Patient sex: F
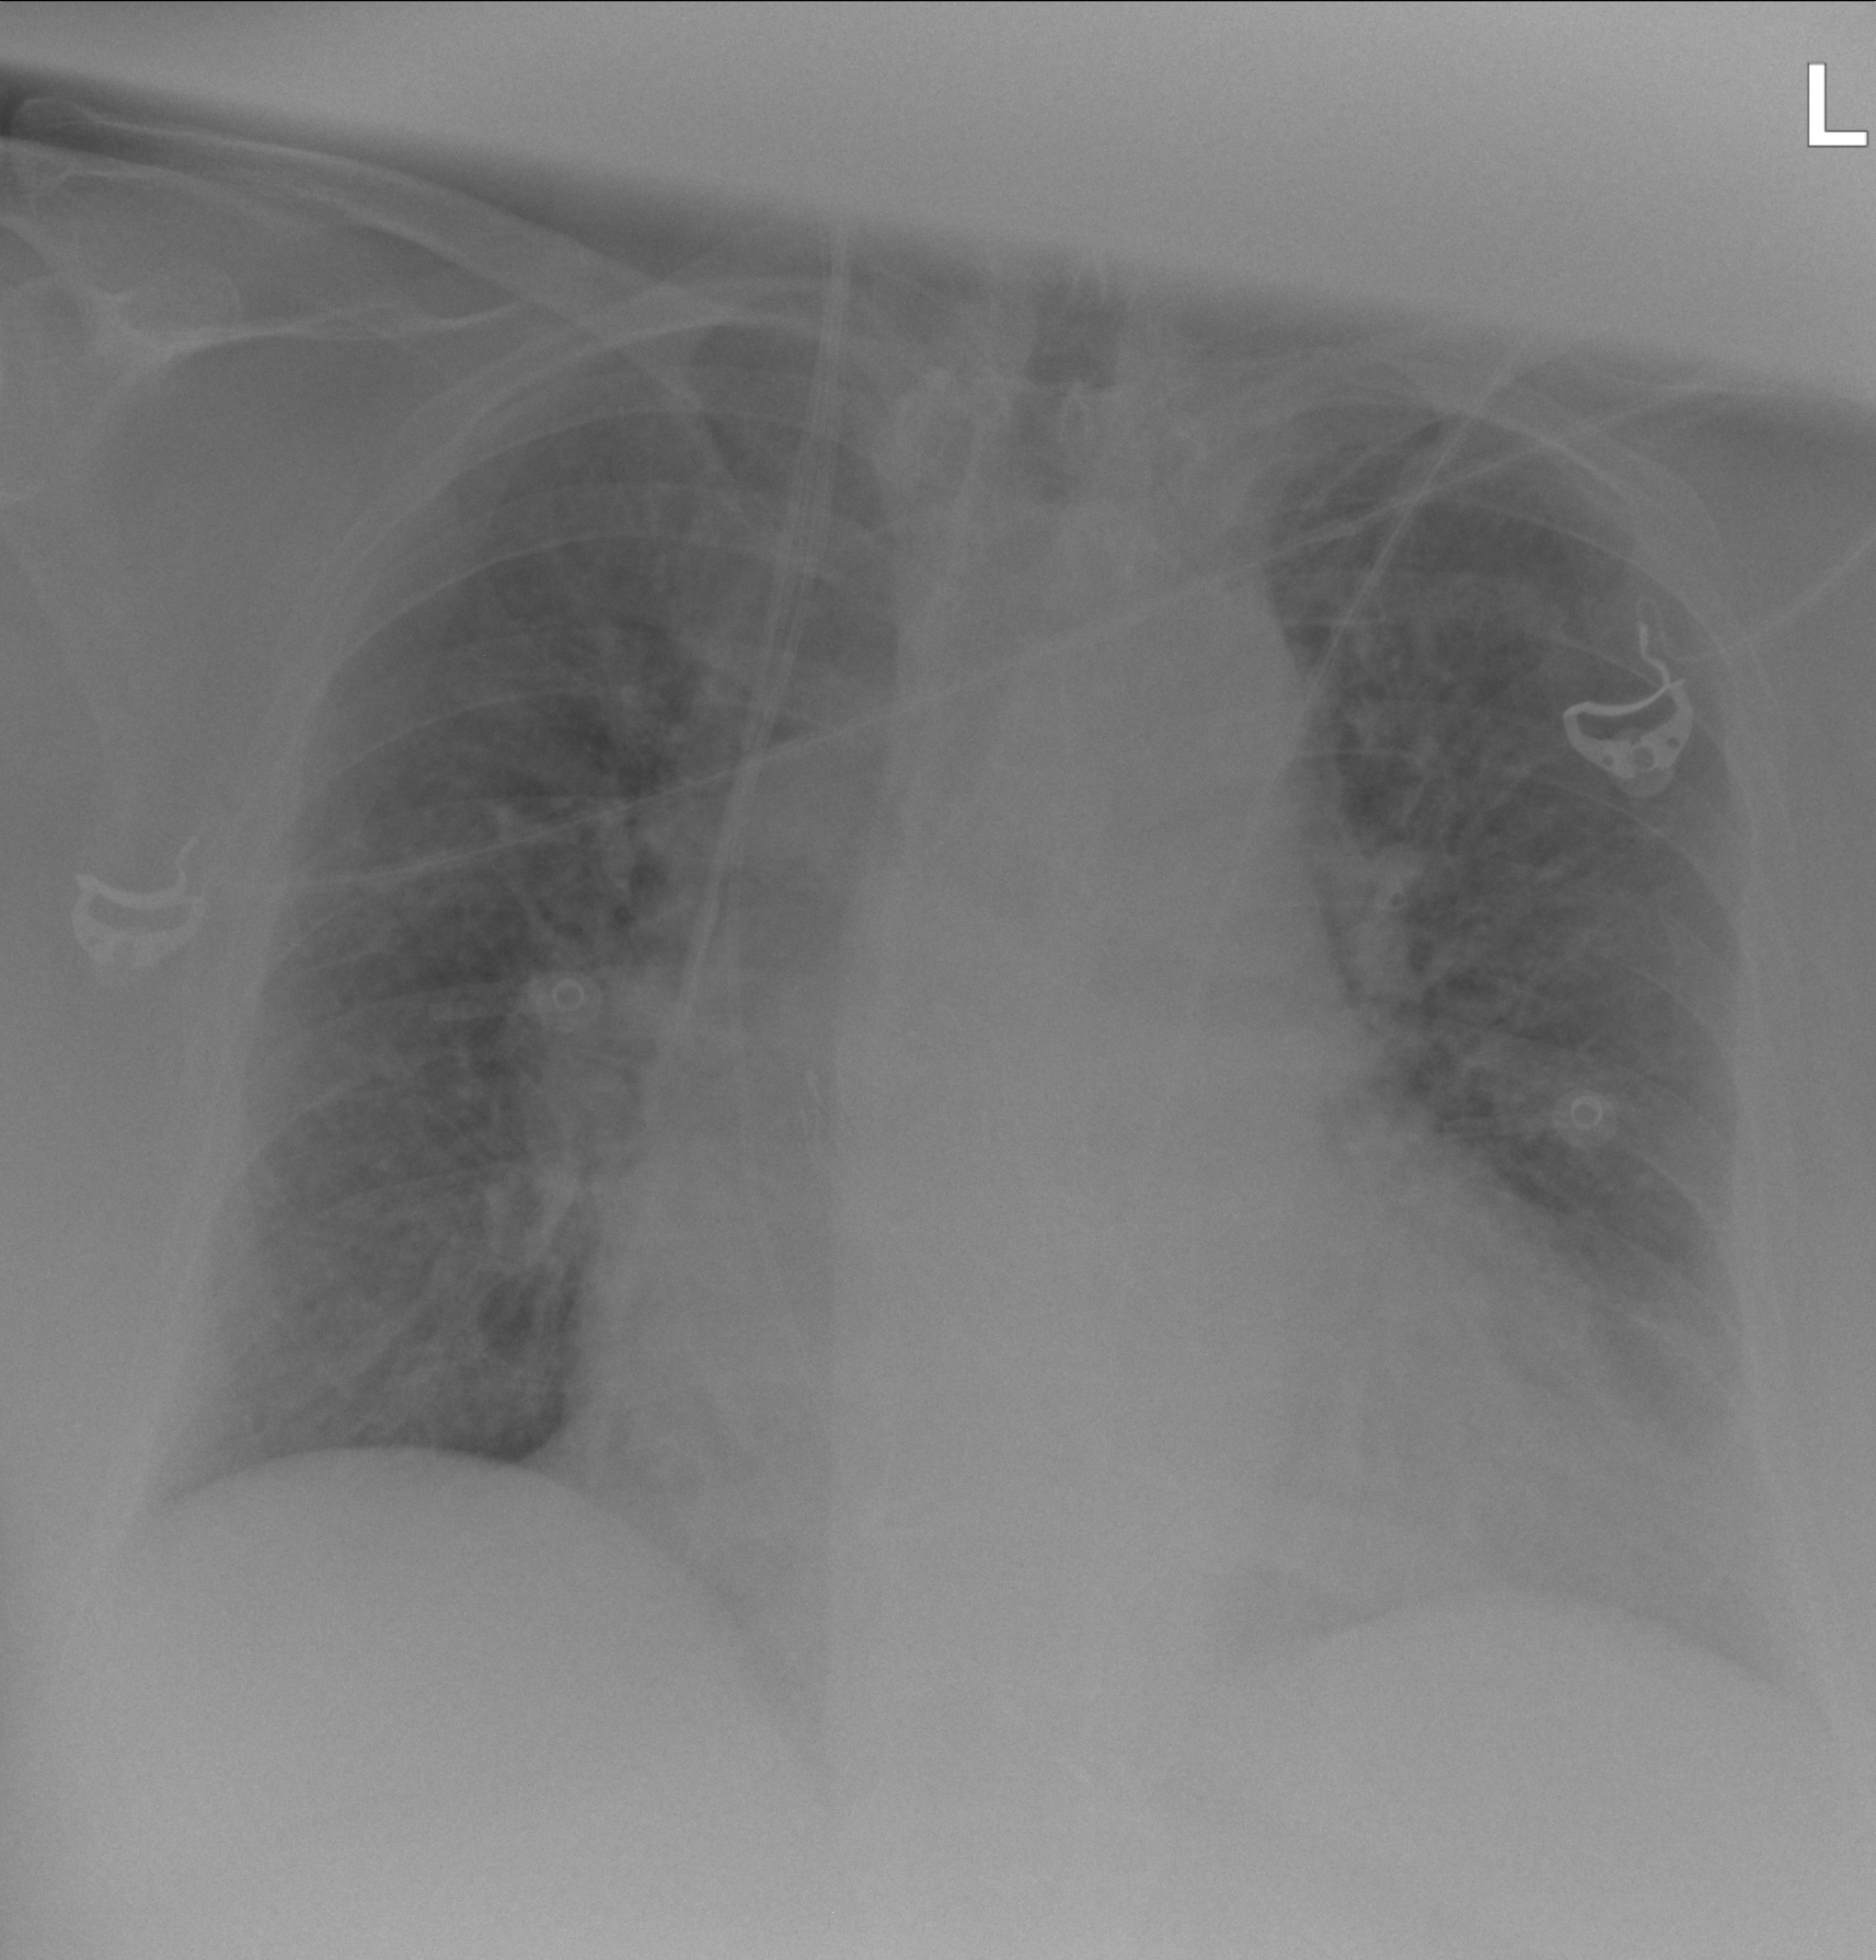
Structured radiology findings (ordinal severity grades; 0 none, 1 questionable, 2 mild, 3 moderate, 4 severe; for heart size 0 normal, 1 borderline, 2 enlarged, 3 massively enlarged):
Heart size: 2
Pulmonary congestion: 2
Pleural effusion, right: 0
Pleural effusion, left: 2
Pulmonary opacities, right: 2
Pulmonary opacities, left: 2
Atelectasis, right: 2
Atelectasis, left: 2